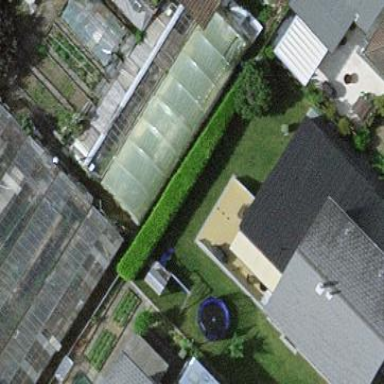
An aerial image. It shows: Greenhouse.